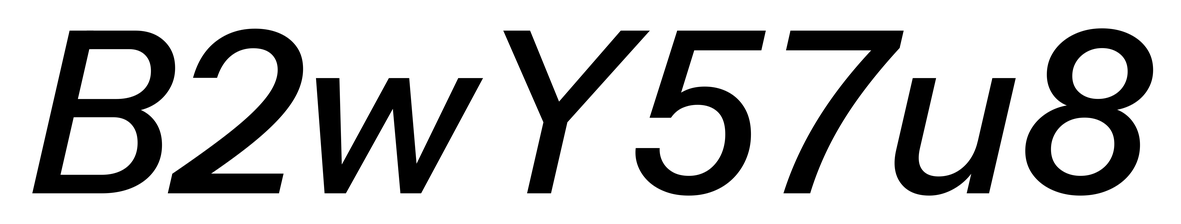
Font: InstrumentSans-Italic_Medium_Italic